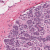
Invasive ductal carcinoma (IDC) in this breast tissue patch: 0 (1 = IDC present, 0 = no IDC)